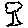
Label: tree